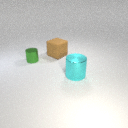
small green metal cylinder to the left of large brown rubber cube